Aerial crown-view tile of a tropical tree (Barro Colorado Island, Panama), acquired 20250512:
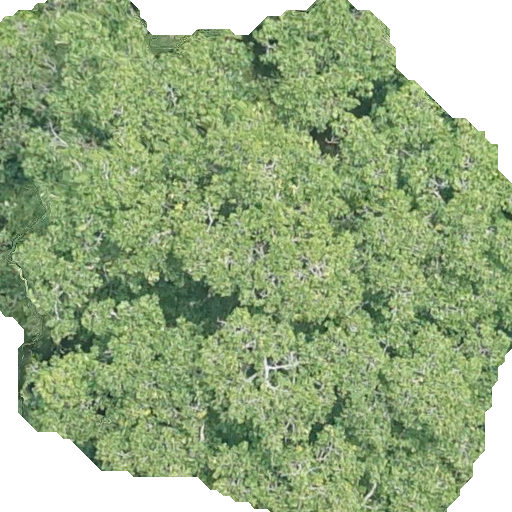
Species: Ficus obtusifolia
GBIF accepted scientific name: Ficus obtusifolia
Crown area: 353.113 m²